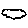
Label: cloud